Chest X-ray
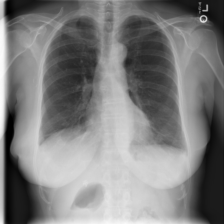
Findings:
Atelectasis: negative
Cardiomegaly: negative
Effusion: negative
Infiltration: negative
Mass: negative
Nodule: negative
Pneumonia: negative
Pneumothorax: negative
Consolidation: negative
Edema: negative
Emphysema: negative
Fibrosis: negative
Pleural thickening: negative
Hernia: negative